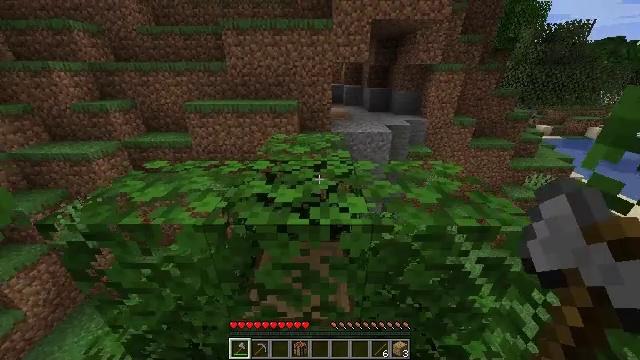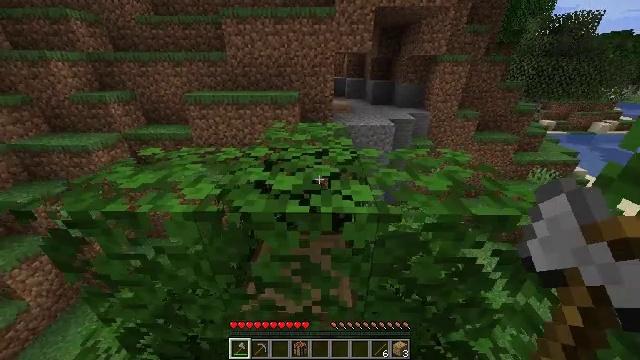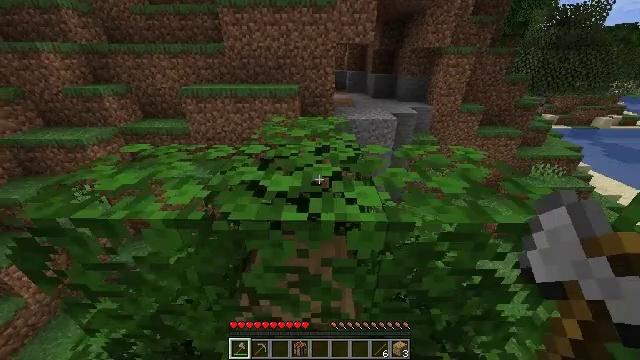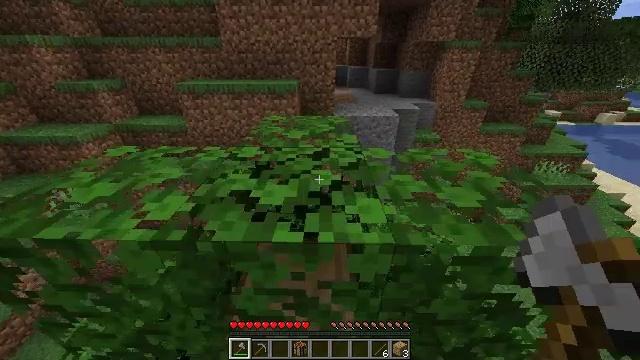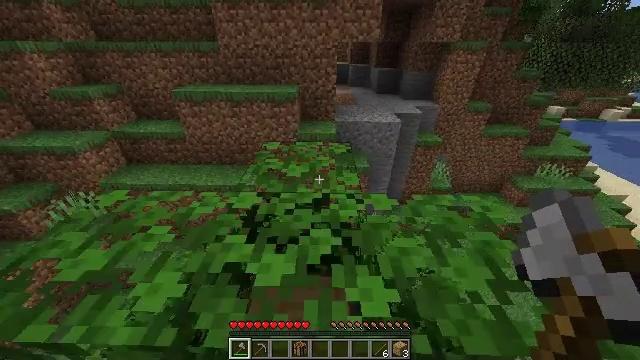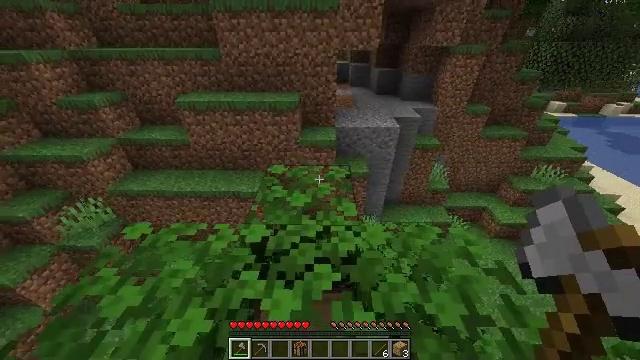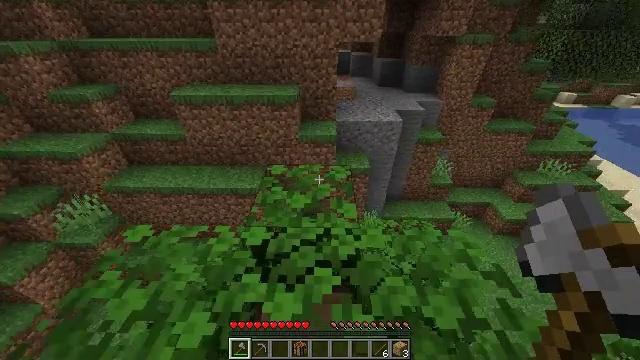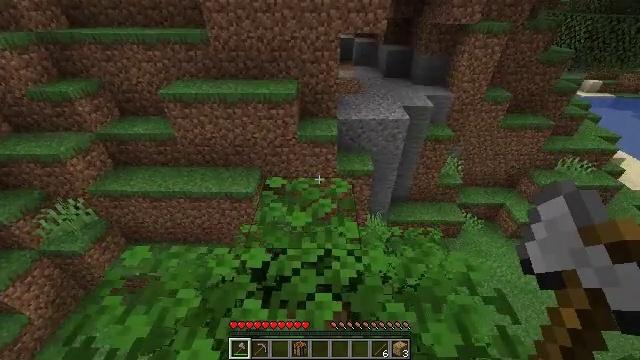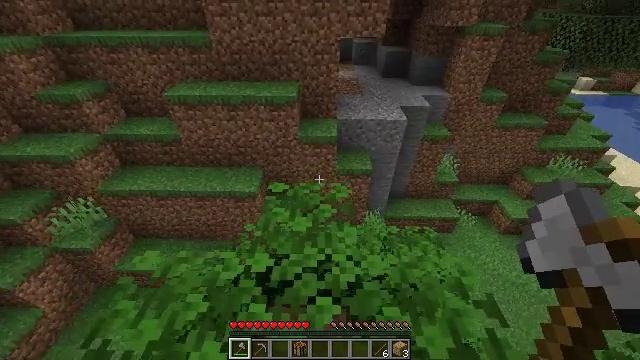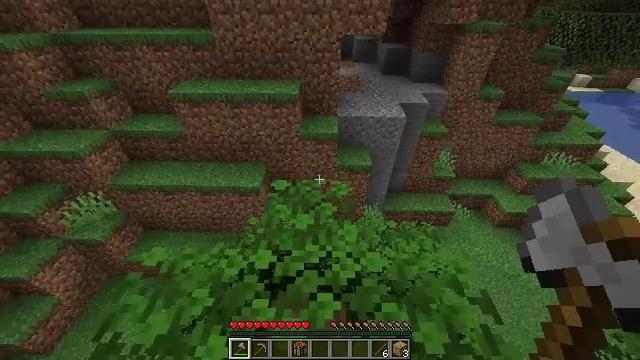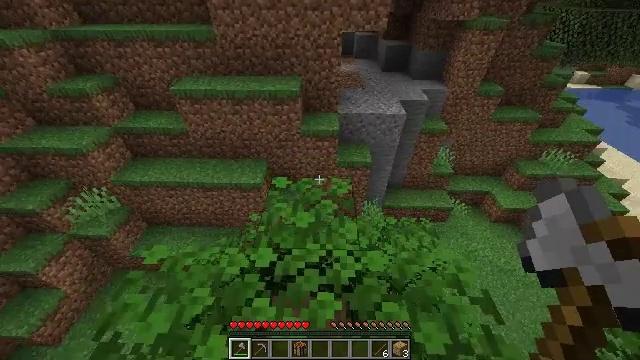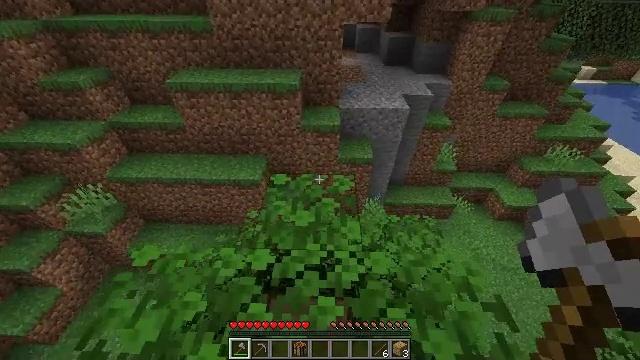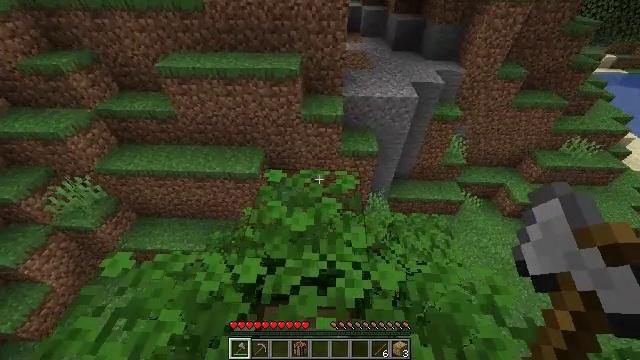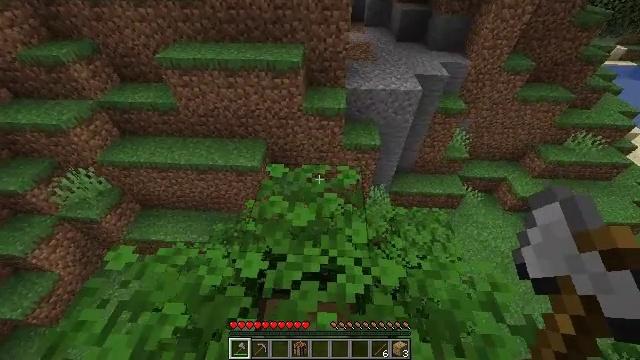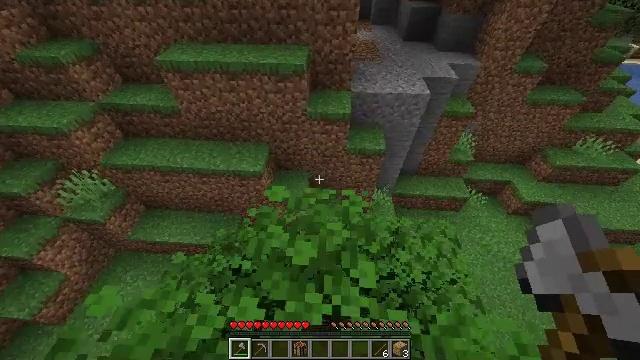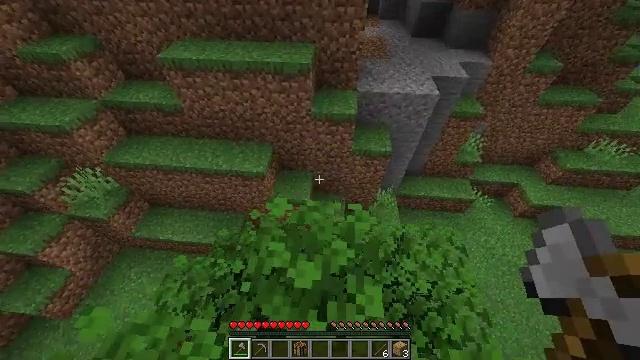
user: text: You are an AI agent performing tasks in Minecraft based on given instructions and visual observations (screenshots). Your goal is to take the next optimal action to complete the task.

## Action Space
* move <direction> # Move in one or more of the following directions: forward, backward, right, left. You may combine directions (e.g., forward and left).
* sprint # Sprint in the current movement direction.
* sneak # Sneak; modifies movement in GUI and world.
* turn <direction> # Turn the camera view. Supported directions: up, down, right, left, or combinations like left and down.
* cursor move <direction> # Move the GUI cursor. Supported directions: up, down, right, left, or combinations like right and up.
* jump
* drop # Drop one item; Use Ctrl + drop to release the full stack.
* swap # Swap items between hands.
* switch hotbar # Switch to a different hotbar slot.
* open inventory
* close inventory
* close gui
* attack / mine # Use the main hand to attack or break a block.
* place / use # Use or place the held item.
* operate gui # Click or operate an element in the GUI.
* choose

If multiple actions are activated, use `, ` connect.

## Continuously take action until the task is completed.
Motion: motion action
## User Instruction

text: Gather dirt.
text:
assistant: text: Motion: move forward, sprint, turn down, jump
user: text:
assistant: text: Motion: move forward, sprint, turn down, jump
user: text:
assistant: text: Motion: move forward, sprint, turn down, jump
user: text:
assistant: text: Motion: move forward, sprint, turn down, jump
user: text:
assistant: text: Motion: move forward, sprint, turn down, jump
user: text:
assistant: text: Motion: move forward, sprint, turn down, jump
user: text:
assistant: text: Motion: move forward, sprint, turn down, jump
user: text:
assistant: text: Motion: move forward, sprint, turn down, jump
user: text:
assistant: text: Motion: move forward, sprint, turn down, jump
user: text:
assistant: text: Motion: move forward, sprint, turn down
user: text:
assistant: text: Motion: move forward, sprint
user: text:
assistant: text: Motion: move forward, sprint, turn down
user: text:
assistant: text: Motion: move forward, sprint, turn down
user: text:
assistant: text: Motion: move forward, sprint, turn left and down
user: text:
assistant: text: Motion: move forward, sprint, turn left and down
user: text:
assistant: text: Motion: move forward, sprint, turn left and down
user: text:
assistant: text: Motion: move forward, sprint, turn left and down
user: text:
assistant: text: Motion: move forward, sprint, turn left
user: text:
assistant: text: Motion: move forward, sprint
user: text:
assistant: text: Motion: move forward, sprint, turn right and down
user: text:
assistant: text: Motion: move forward, sprint, turn right and down, jump
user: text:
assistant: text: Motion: move forward, sprint, turn right, jump
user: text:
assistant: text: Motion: move forward, sprint, turn left and up, jump
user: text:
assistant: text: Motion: move forward, sprint, turn left and up, jump
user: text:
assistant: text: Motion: move forward, sprint, turn left and up, jump
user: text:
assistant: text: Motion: move forward, sprint, turn left, jump
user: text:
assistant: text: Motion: move forward, sprint, turn left and up, jump
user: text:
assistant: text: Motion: move forward, sprint, turn left and up, jump
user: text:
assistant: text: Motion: move forward, sprint, turn left and up, jump
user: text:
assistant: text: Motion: move forward, sprint, jump